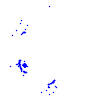
Particle: kaon